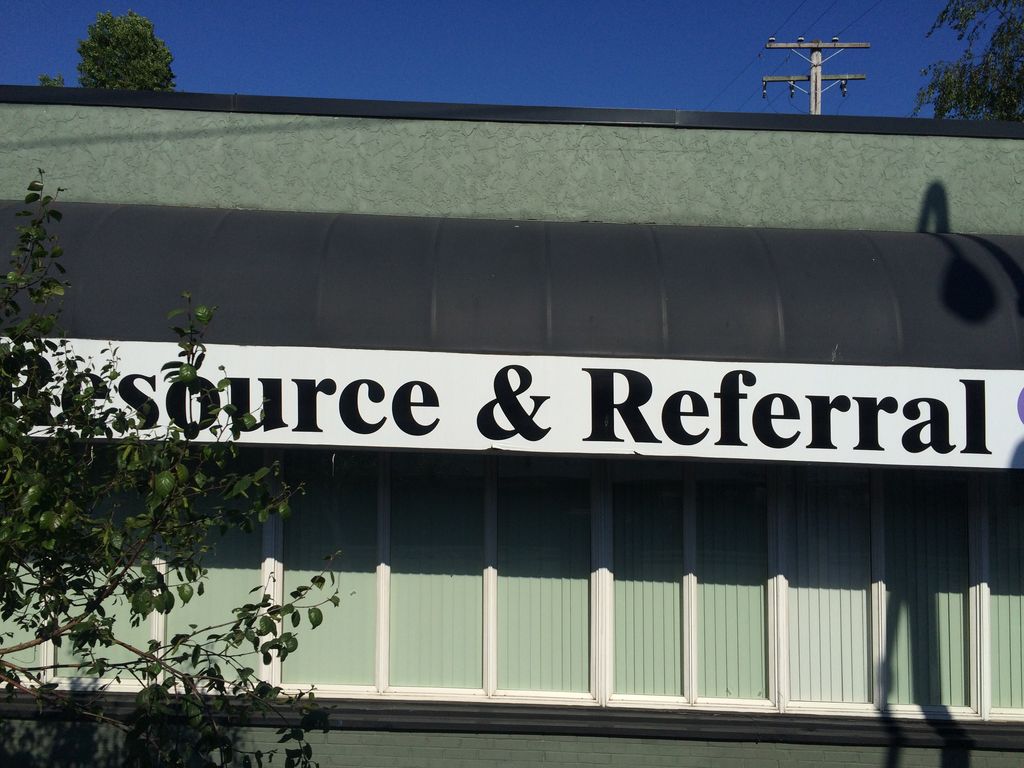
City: victoria